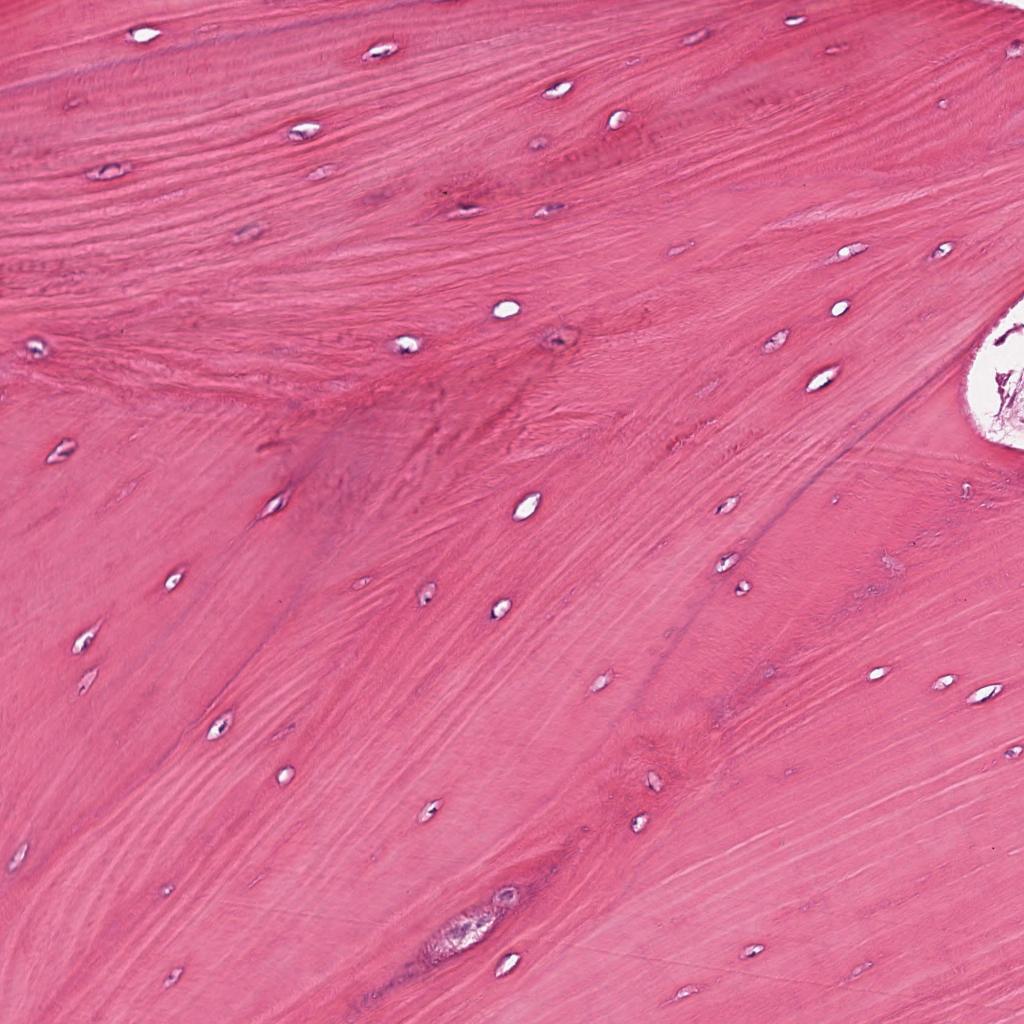
Label: Non-Tumor